【题型】选择题　【知识点】解析几何　【难度】easy
如图，直线 \(l_1\)、\(l_2\)、\(l_3\) 的斜率分别为 \(k_1\)、\(k_2\)、\(k_3\)，则（ \quad\quad）

\begin{tabular}{@{}l@{\hspace{5em}}l@{}}
A. \(k_2 < k_1 < k_3\)      & B. \(k_3 < k_1 < k_2\) \\[8pt]  % 8pt空行保证行间距一致
C. \(k_3 < k_2 < k_1\)    & D. \(k_1 < k_2 < k_3\)
\end{tabular}
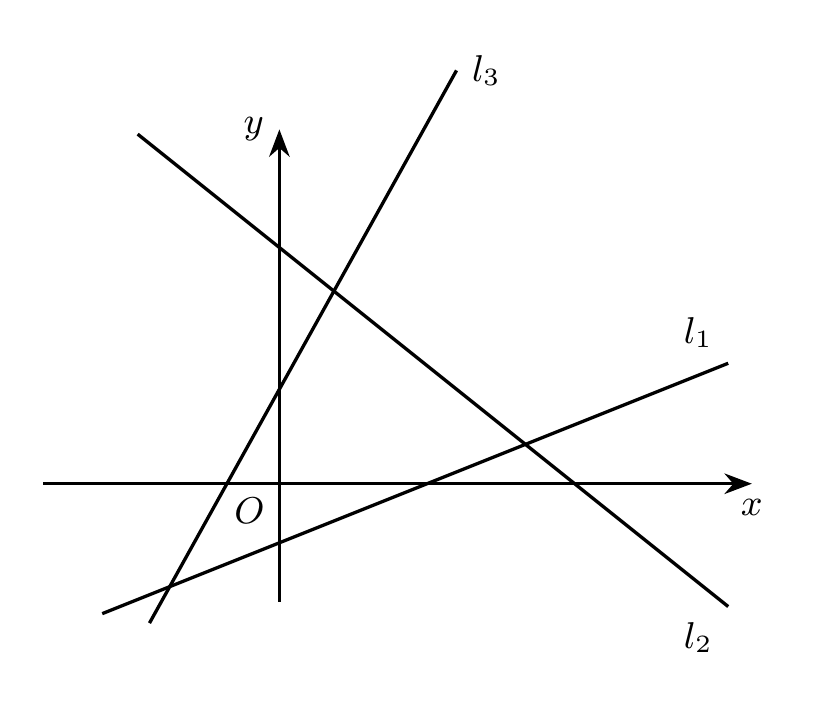
【解答】
【答案】\(A\)

【分析】根据图象结合斜率及倾斜角的关系分别判断即可.

【详解】设直线 \(l_1\)、\(l_2\)、\(l_3\) 的倾斜角为 \(\alpha_1\)、\(\alpha_2\)、\(\alpha_3\)，由图可知
\[
0^\circ < \alpha_1 < \alpha_3 < 90^\circ < \alpha_2 < 180^\circ,
\]
所以 \(\tan \alpha_3 > \tan \alpha_1 > 0 > \tan \alpha_2\)，即 \(k_2 < k_1 < k_3\).

故选：\(A\).